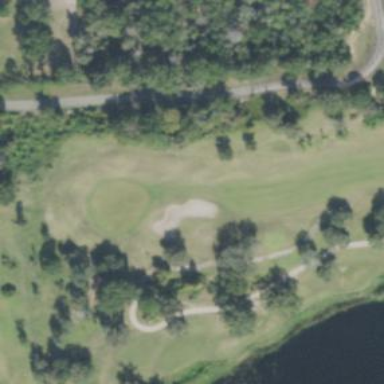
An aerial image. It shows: Golf fairway surrounded by grass.